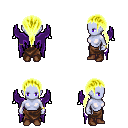
a pixel art fantasy rpg character, female body template, dark elf, purple skin, purple wings, robe skirt, gold ponytail hairstyle, bracelets, brown shoes, four views (front, back, left, right), 2x2 character sprite sheet, small pixel art, hard edges, no anti-aliasing